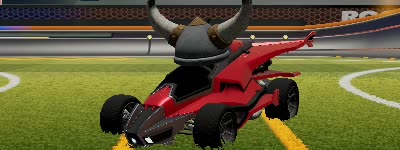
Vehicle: aftershock